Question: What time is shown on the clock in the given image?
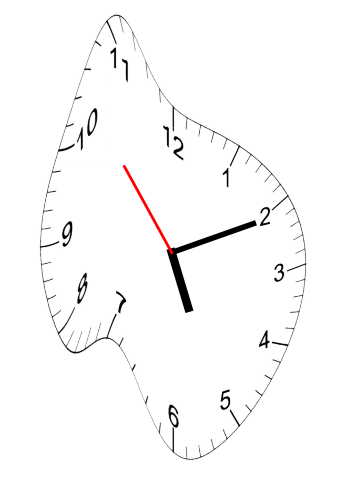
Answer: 05:10:53